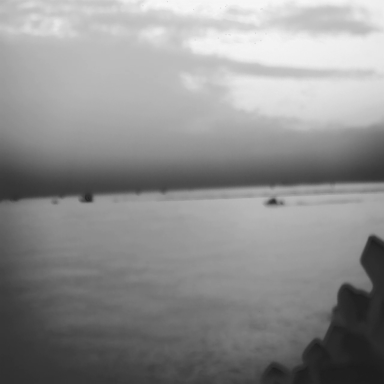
There are five objects shown in the infrared image, including four bulk_carriers, and a canoe.